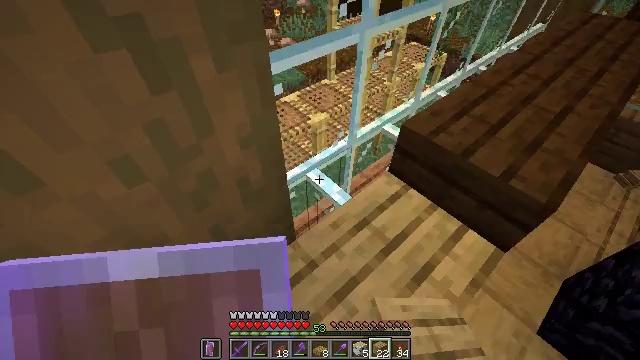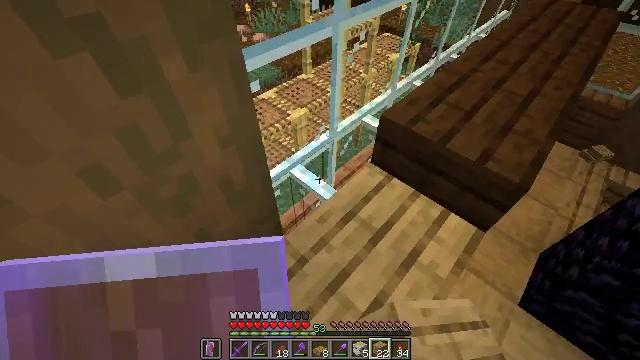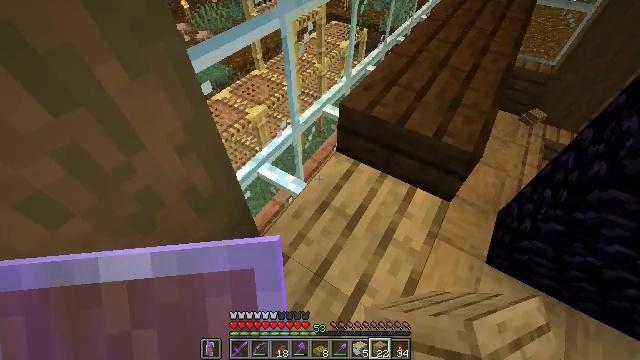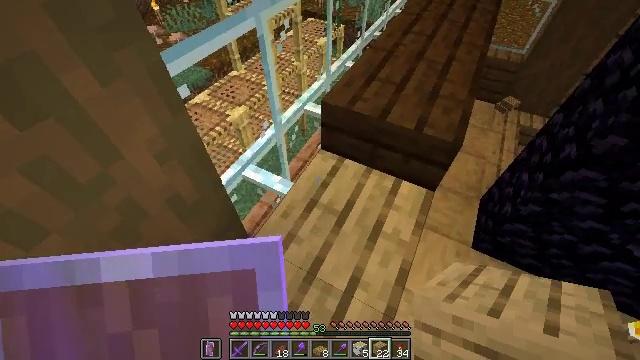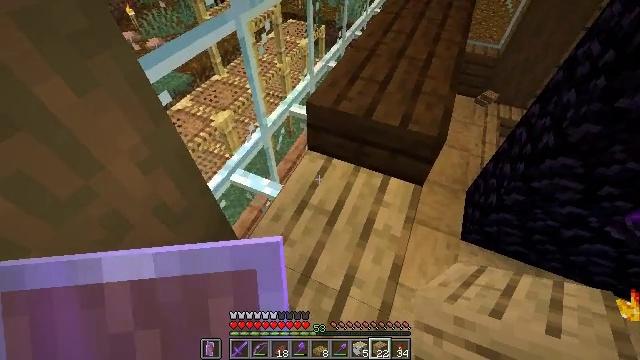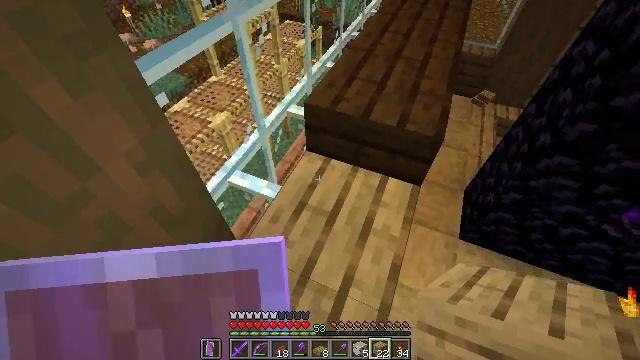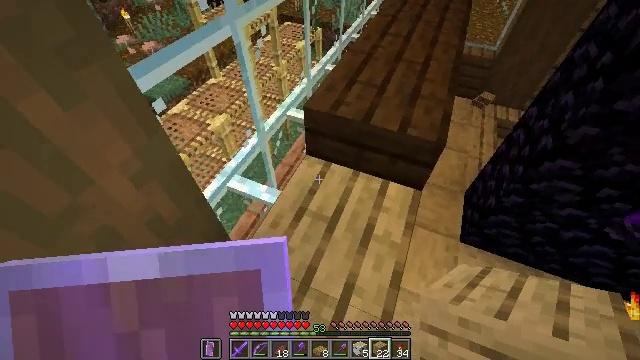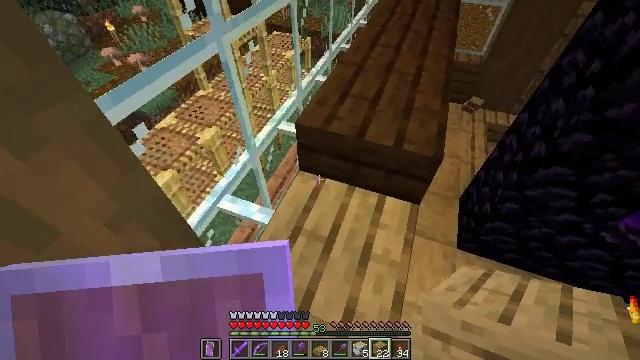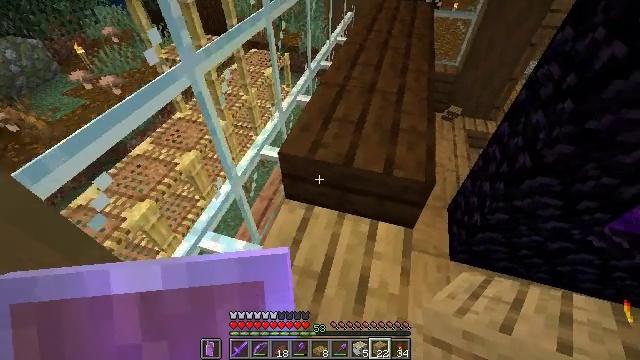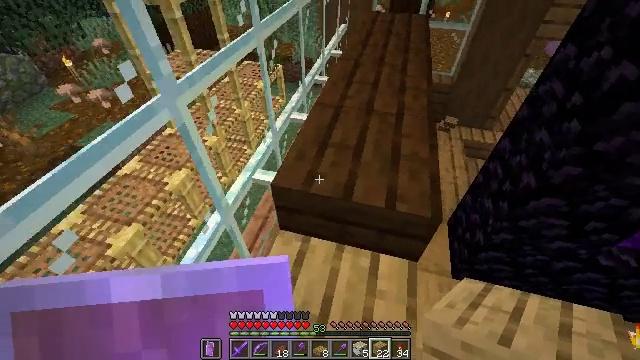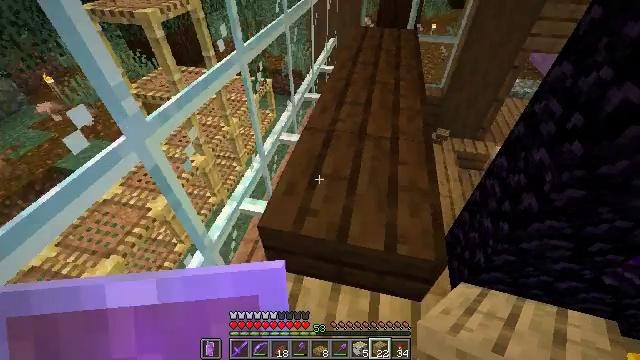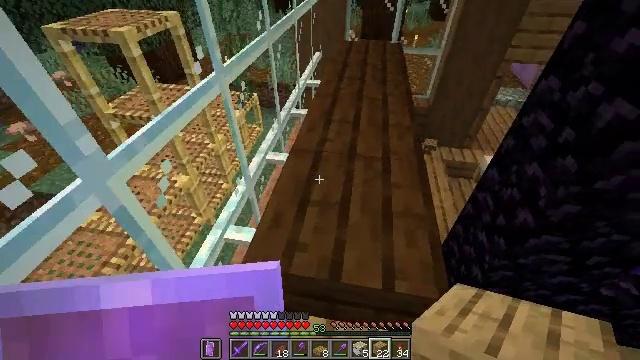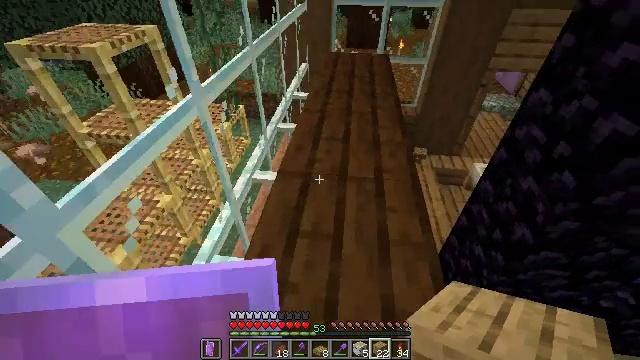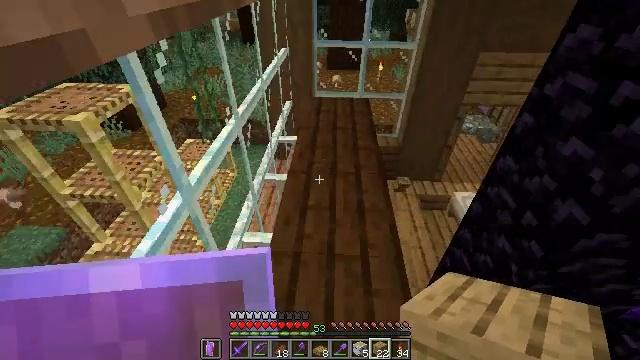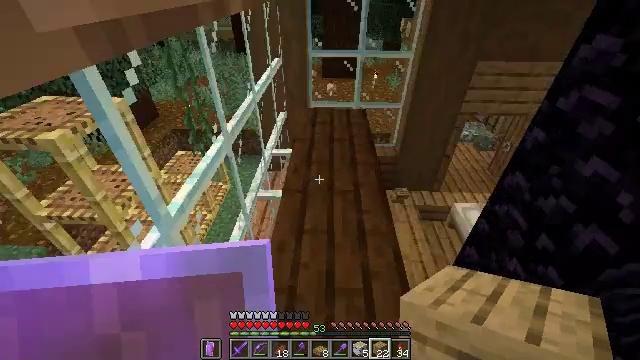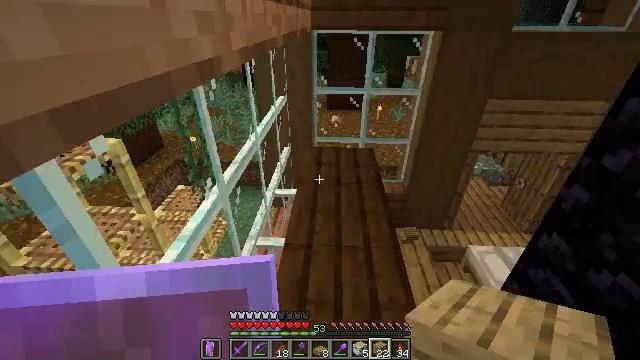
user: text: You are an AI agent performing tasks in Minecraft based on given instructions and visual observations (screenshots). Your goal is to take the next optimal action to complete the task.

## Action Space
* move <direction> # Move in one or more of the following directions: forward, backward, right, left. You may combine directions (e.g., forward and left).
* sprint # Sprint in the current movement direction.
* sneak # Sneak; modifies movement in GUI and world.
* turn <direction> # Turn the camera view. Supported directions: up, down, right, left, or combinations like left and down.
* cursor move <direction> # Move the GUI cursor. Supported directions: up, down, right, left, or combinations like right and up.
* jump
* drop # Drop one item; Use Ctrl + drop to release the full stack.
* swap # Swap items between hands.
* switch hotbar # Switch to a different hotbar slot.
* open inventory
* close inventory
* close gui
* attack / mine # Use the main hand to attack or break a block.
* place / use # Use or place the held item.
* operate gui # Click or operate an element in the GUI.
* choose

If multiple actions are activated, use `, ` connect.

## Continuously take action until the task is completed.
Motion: motion action
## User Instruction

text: Mine the birch log from the tree.
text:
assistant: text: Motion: turn right and down
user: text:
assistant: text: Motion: turn right and down
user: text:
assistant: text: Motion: turn right
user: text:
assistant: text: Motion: turn right
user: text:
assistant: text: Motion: no_op
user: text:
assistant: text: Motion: move forward
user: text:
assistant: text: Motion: move forward, turn right and up
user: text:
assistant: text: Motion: move forward, turn right and up
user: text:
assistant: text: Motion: move forward, turn right and up
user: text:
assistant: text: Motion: move forward, turn right and up
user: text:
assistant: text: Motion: move forward, turn right and up
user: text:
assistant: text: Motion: move forward, turn right and up
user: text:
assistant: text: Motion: move forward, turn right and up
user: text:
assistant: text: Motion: move forward, turn right and up
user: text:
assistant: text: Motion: move forward, turn left and up
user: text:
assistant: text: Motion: move forward, turn left and up
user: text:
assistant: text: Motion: move forward, turn left and up
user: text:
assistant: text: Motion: turn left and up
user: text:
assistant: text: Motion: move right, turn left and up
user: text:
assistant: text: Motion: move right, turn left and up
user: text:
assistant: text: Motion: turn left and up
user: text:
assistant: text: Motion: turn left and up
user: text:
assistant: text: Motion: turn left and up
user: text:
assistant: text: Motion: turn left and up
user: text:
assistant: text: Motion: turn up
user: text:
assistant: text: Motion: turn left and up
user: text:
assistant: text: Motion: no_op
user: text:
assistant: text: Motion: no_op
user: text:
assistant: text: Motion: no_op
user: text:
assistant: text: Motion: move right